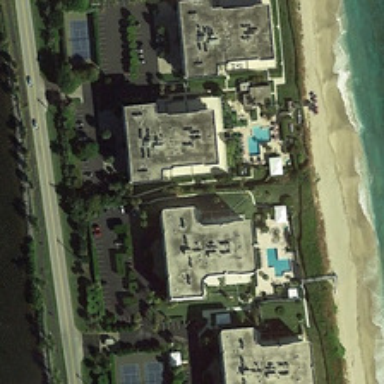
Several buildings with swimming pools are meadow a beach .